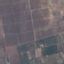
Land use / land cover class: PermanentCrop